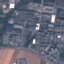
Land use / land cover: Industrial